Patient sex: M
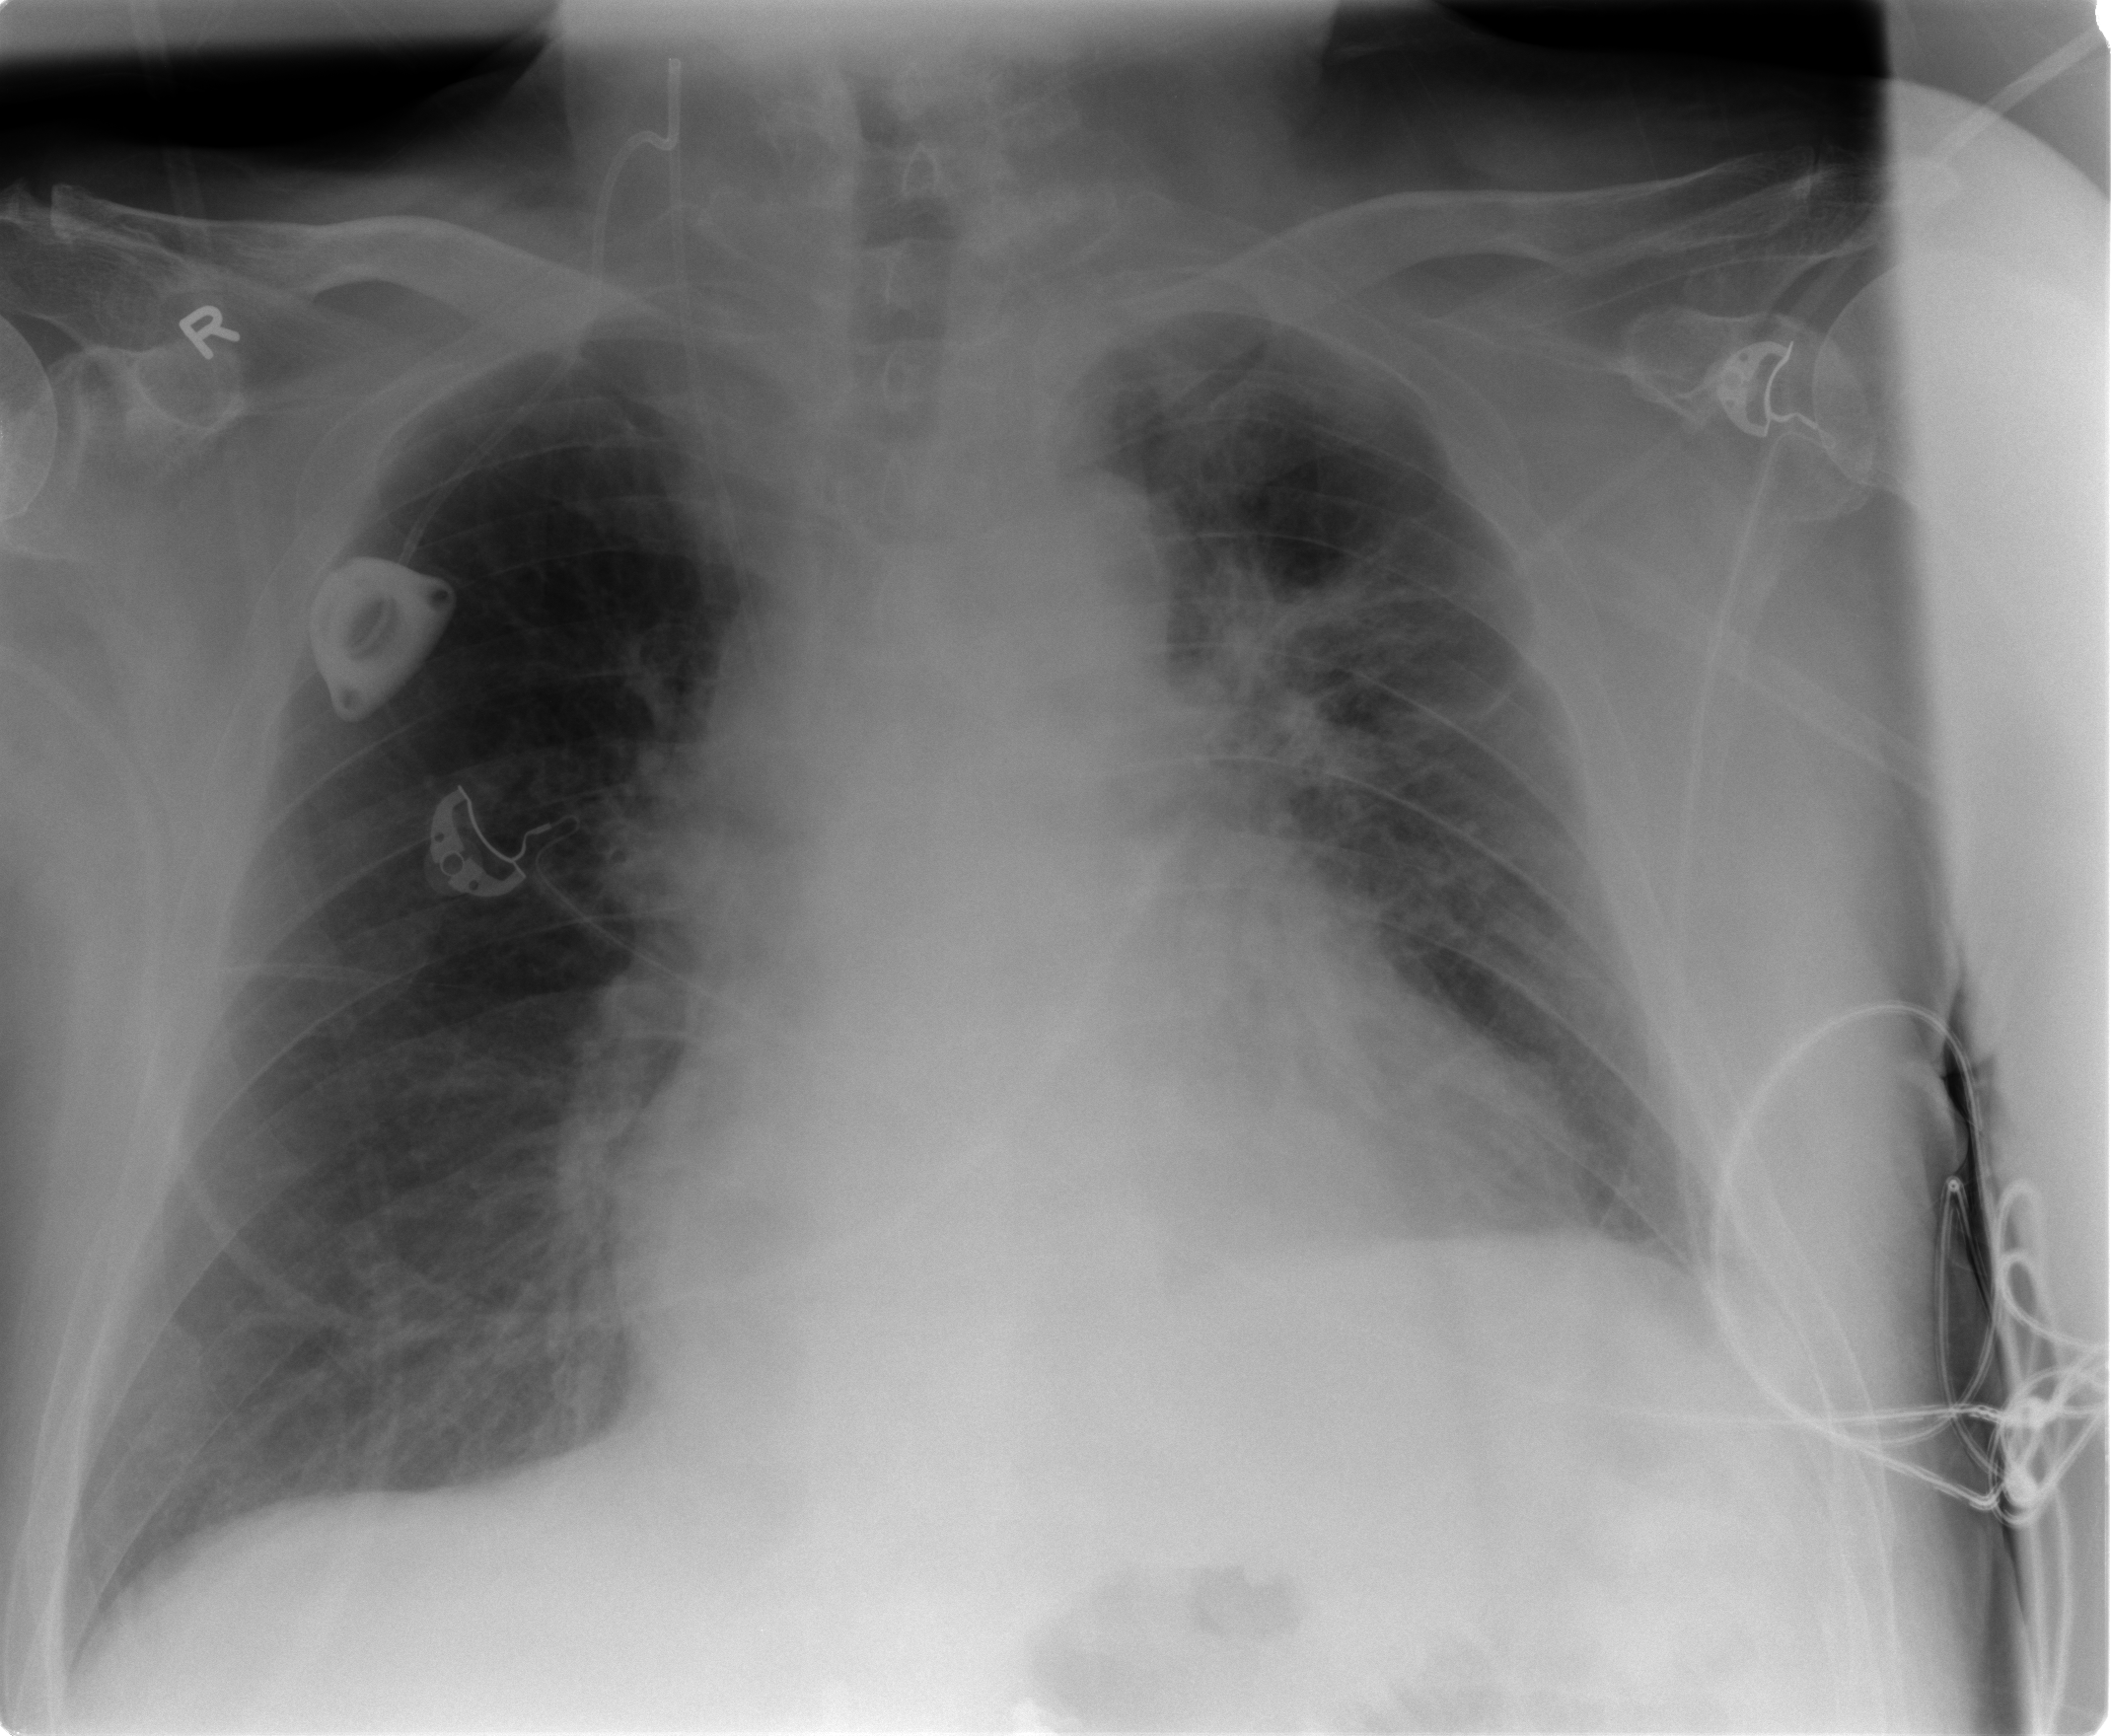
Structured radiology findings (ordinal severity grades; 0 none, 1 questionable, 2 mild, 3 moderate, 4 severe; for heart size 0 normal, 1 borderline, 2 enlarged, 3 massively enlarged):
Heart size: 2
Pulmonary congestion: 2
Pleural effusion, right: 0
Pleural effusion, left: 0
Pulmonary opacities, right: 0
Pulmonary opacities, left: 0
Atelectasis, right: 0
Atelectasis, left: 2